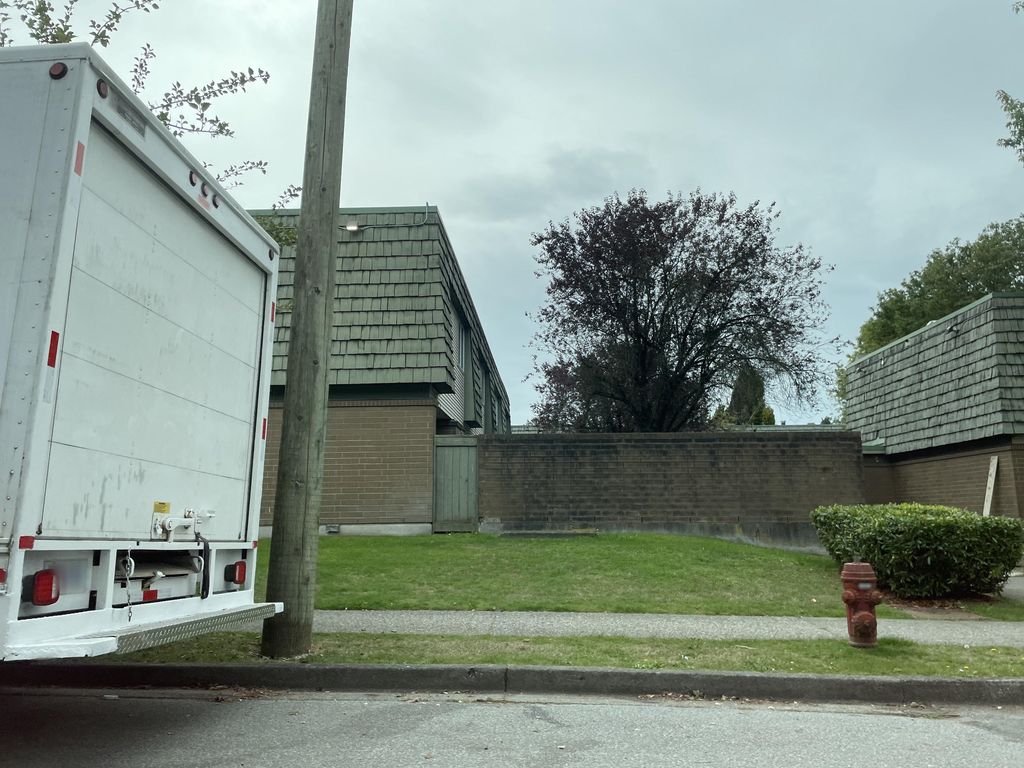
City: vancouver